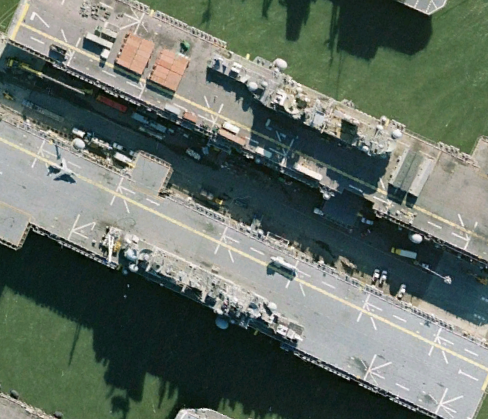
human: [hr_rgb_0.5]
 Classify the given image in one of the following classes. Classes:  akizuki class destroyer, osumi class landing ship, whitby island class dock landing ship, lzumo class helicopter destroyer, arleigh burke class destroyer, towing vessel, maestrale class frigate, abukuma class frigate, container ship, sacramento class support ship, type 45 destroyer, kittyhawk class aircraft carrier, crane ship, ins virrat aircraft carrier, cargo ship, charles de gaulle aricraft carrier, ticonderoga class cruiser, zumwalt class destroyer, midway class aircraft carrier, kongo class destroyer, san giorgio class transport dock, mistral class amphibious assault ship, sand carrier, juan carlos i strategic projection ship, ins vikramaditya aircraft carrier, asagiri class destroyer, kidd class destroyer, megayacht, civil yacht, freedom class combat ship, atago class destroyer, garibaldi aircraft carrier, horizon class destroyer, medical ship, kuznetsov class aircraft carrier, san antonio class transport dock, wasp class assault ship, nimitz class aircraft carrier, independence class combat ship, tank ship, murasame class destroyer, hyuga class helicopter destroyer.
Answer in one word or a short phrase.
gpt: Wasp class assault ship